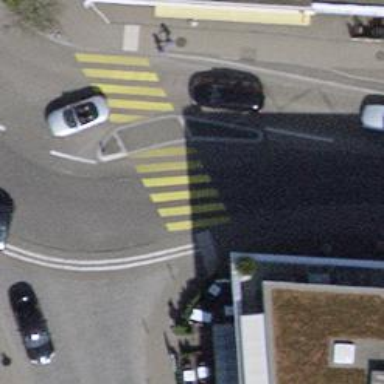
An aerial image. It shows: Marked crossing with traffic calming table and island in the middle.